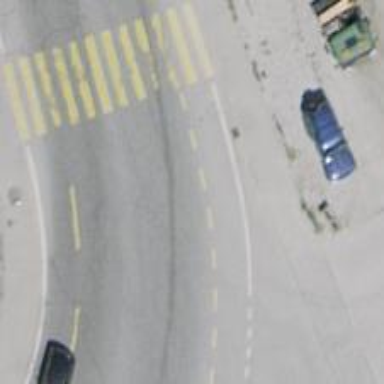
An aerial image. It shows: Tertiary road with asphalt surface and cycle lane.